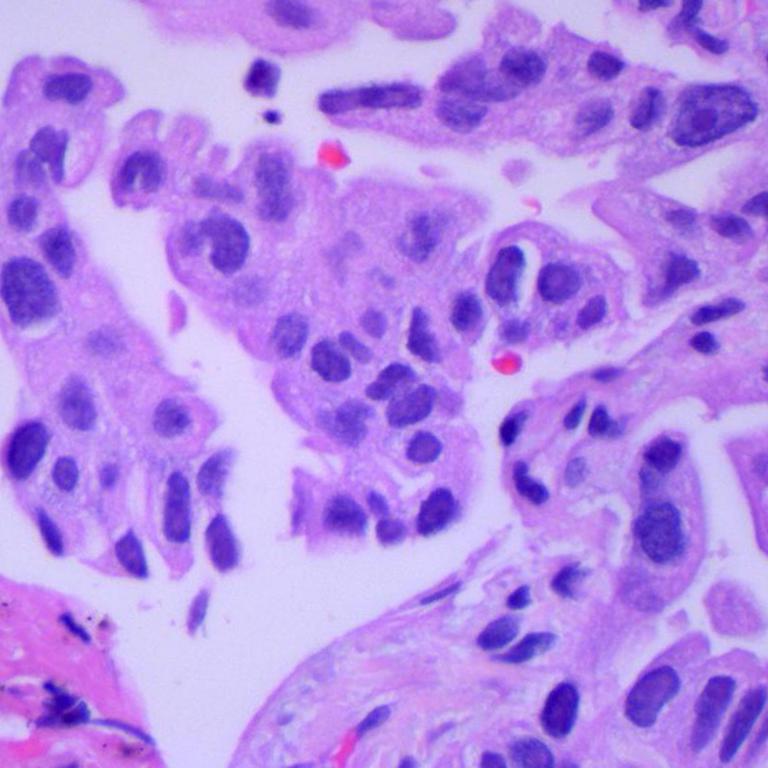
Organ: lung
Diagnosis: adenocarcinomas